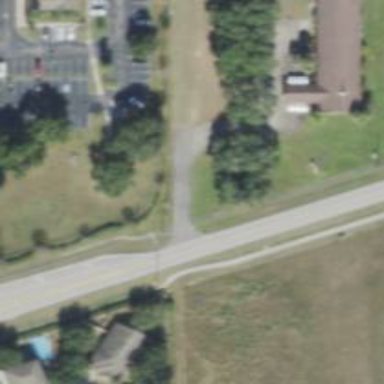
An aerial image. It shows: Left sidewalk along asphalt tertiary road.